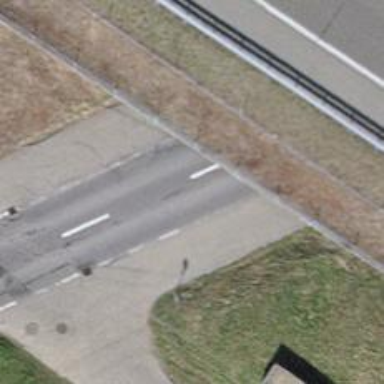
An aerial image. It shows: Tertiary road passing through tunnel with asphalt surface.